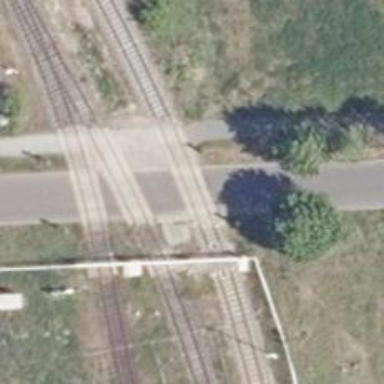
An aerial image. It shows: Level crossing along the railway.